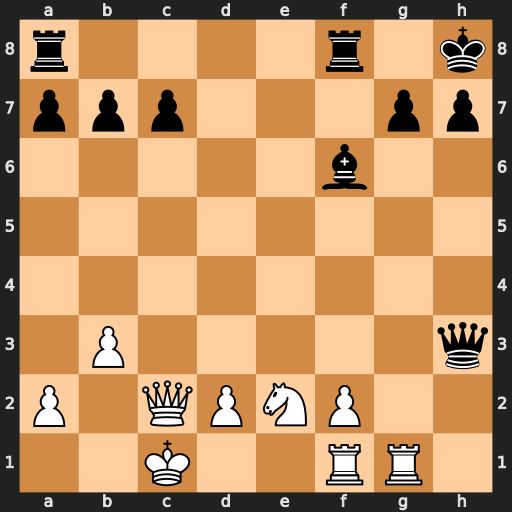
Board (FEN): r4r1k/ppp3pp/5b2/8/8/1P5q/P1QPNP2/2K2RR1
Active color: w
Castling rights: -
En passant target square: -
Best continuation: Rh1 Qf5 Qxf5